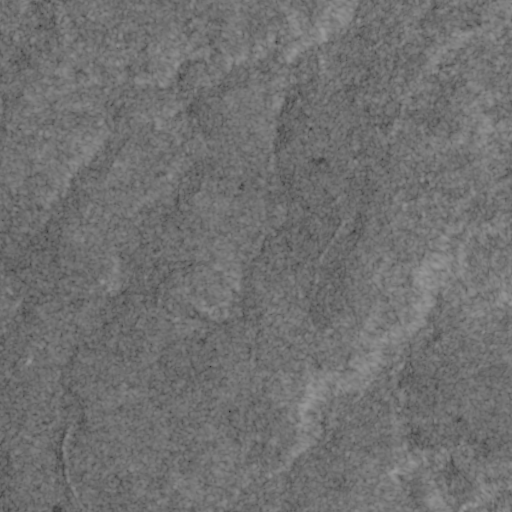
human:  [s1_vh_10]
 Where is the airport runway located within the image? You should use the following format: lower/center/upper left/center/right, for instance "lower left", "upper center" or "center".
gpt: The airport runway is located in the lower left of the image.
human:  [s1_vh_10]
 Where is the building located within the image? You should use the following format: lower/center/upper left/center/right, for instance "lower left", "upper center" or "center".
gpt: There is no building in the image.

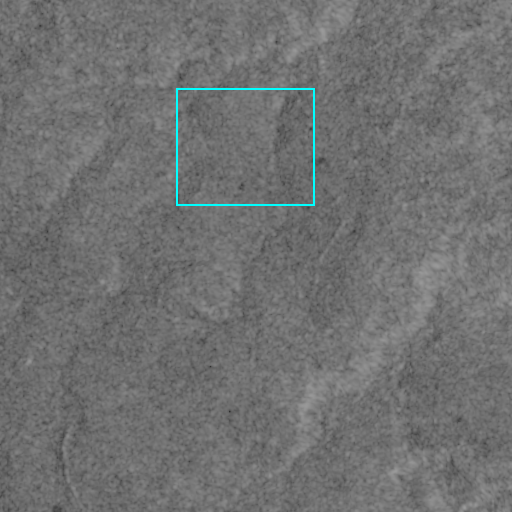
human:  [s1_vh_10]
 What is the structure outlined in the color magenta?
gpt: There is no magenta outline.
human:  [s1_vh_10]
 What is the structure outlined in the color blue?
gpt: There is no structure outlined in blue.